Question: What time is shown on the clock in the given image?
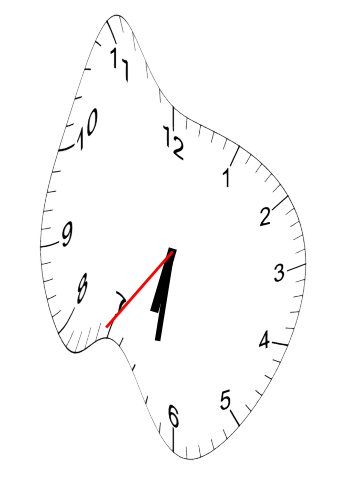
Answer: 06:31:36